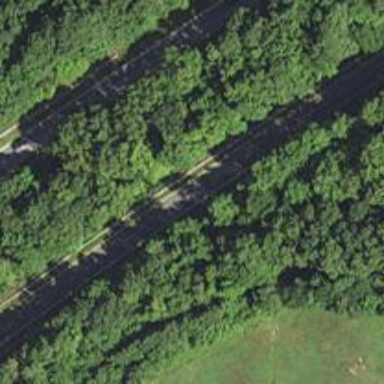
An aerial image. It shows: This image shows trunk highway that functions as expressway.